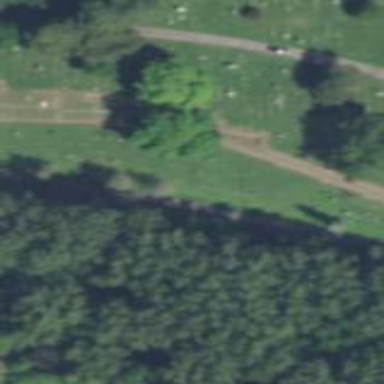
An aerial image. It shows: Cemetery.